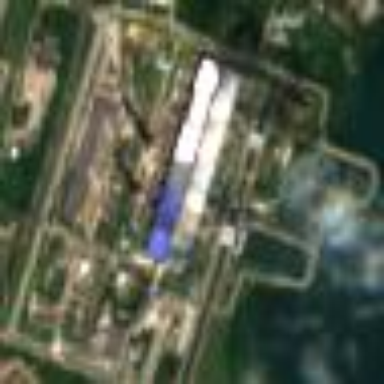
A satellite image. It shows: Industrial area with wall. This area houses power plant.